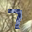
Label: 7